Field crop: tomato
Growth stage: 1
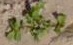
Species: portulaca